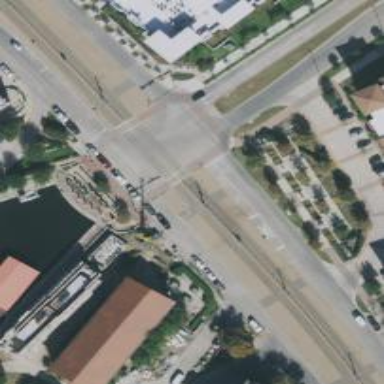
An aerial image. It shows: Tertiary road with separate sidewalk.